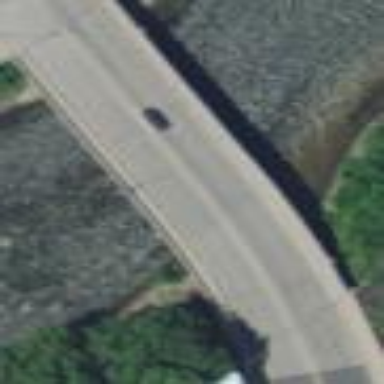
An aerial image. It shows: Man-made bridge.